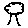
Label: tree